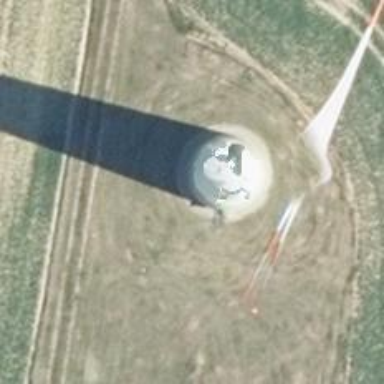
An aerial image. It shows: Wind-powered generator.